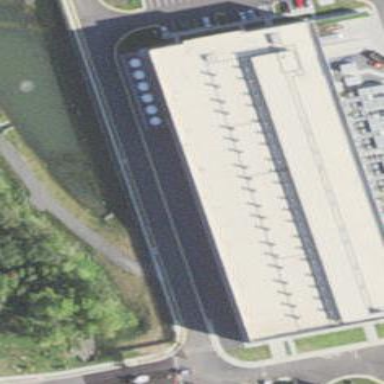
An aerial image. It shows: Data center building.